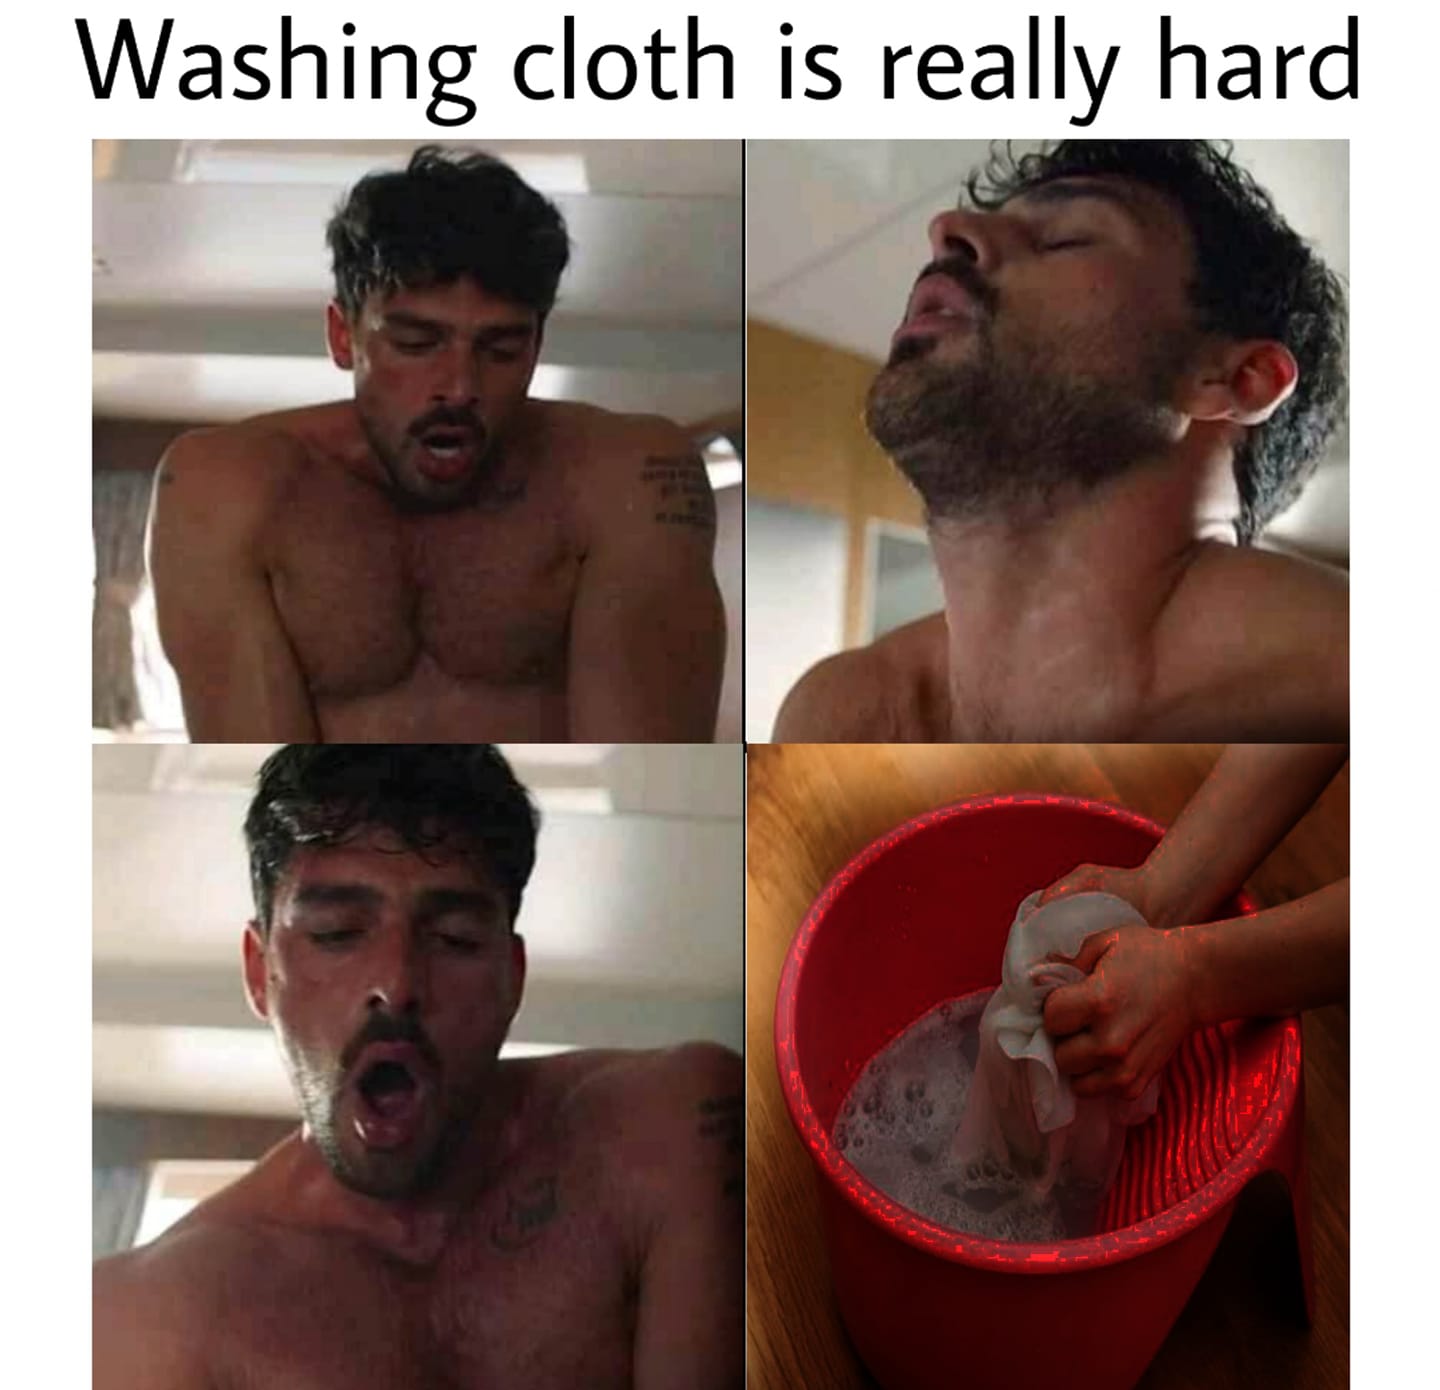
Caption: Washing cloth is really hard
Label: non-hate